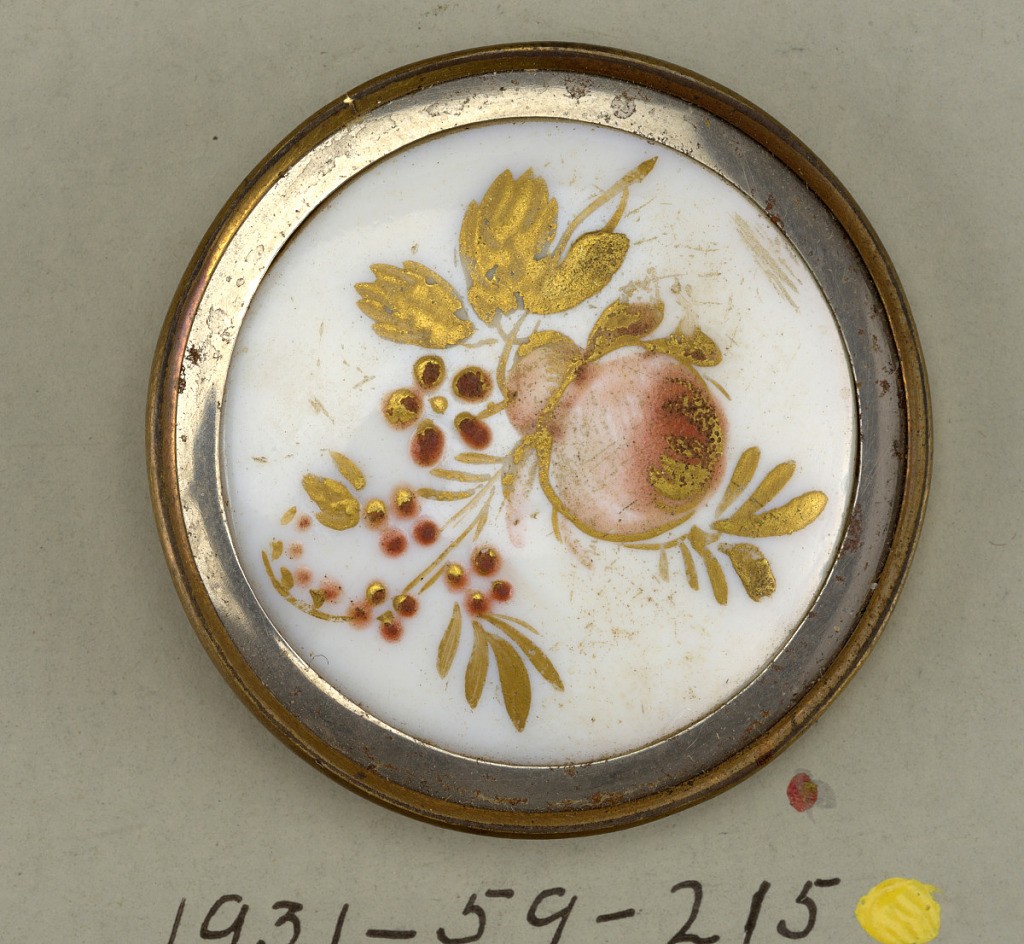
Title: Button
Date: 19th century
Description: On card 8